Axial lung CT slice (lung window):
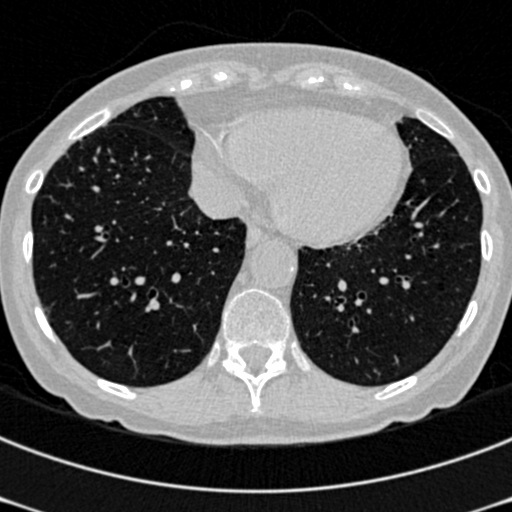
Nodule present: no